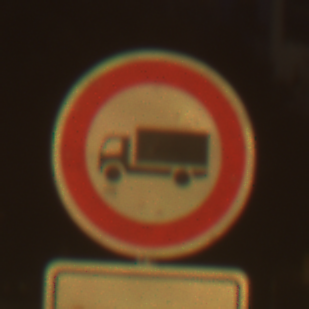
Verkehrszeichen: VerbotFuerKraftfahrzeugeUeberDreiKommaFuenfTonnen
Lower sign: ZeitangabenMitBeschraenkungAufWochentage8
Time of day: Night
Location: Outdoor (Urban)
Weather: Clear
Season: NotSpecified
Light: Artificial